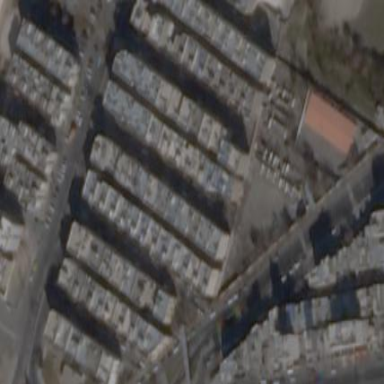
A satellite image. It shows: Image showing building with apartments.